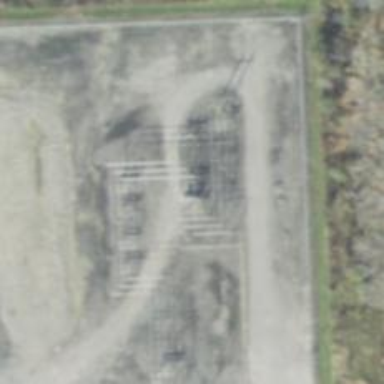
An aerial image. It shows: Switch for power supply.